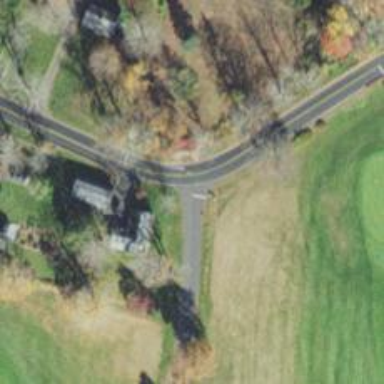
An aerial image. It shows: Road with stop sign.